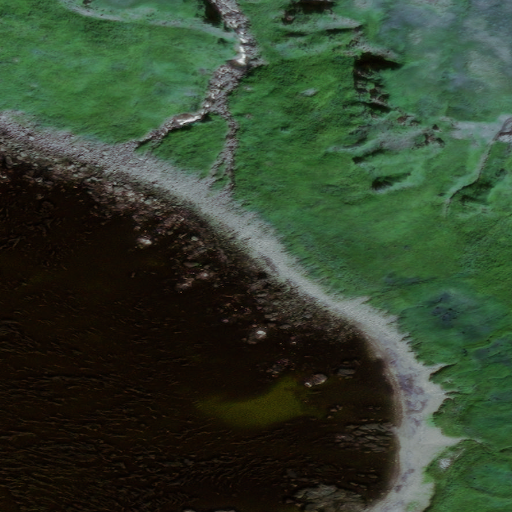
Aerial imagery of beach in Alaska named Sonom Beach containing only unknown